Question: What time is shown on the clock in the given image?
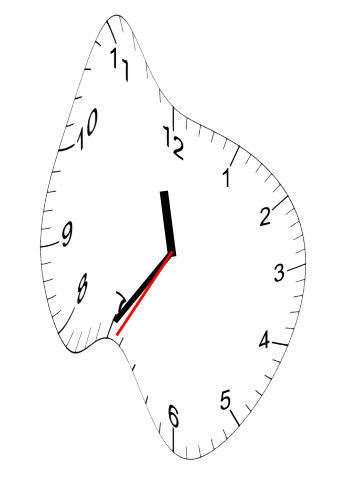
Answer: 11:35:35